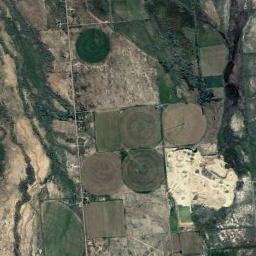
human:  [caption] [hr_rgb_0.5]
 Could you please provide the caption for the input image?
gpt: Several green circular farmlands are next to the woodland .

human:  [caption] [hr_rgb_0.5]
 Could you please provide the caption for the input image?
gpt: There are four bare circle farmland and a green circle farmland .

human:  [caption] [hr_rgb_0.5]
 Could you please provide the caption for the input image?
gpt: There are many open Spaces .

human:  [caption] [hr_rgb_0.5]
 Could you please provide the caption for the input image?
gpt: Several green and tan mixed circular fields, Including semicircles .

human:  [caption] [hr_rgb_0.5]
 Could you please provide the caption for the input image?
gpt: There are several circular farmlands among a wasteland .